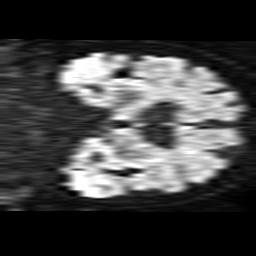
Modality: TRACE
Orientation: coronal
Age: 71
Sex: male
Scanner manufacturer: philips
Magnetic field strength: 1.5 T
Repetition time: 3.511 s
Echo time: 0.09257 s